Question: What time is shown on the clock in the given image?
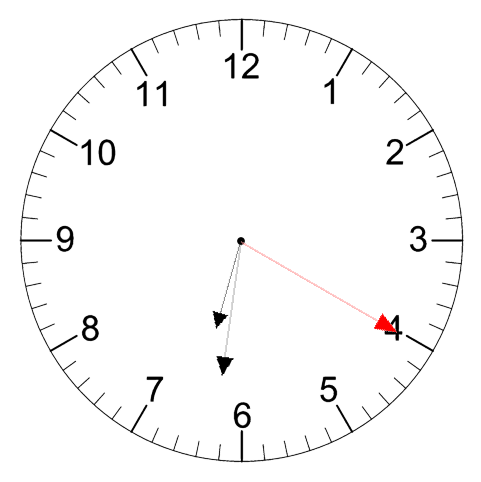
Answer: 06:31:20